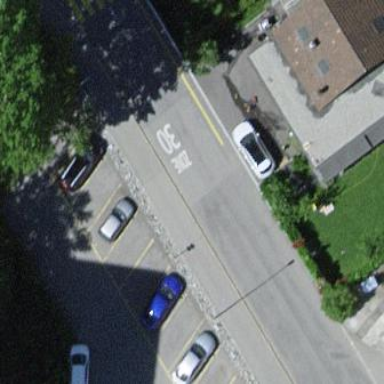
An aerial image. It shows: Parking area.